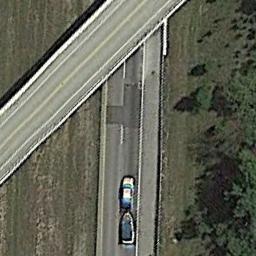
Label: overpass